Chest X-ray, PA view. Patient: 20 years old, sex F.
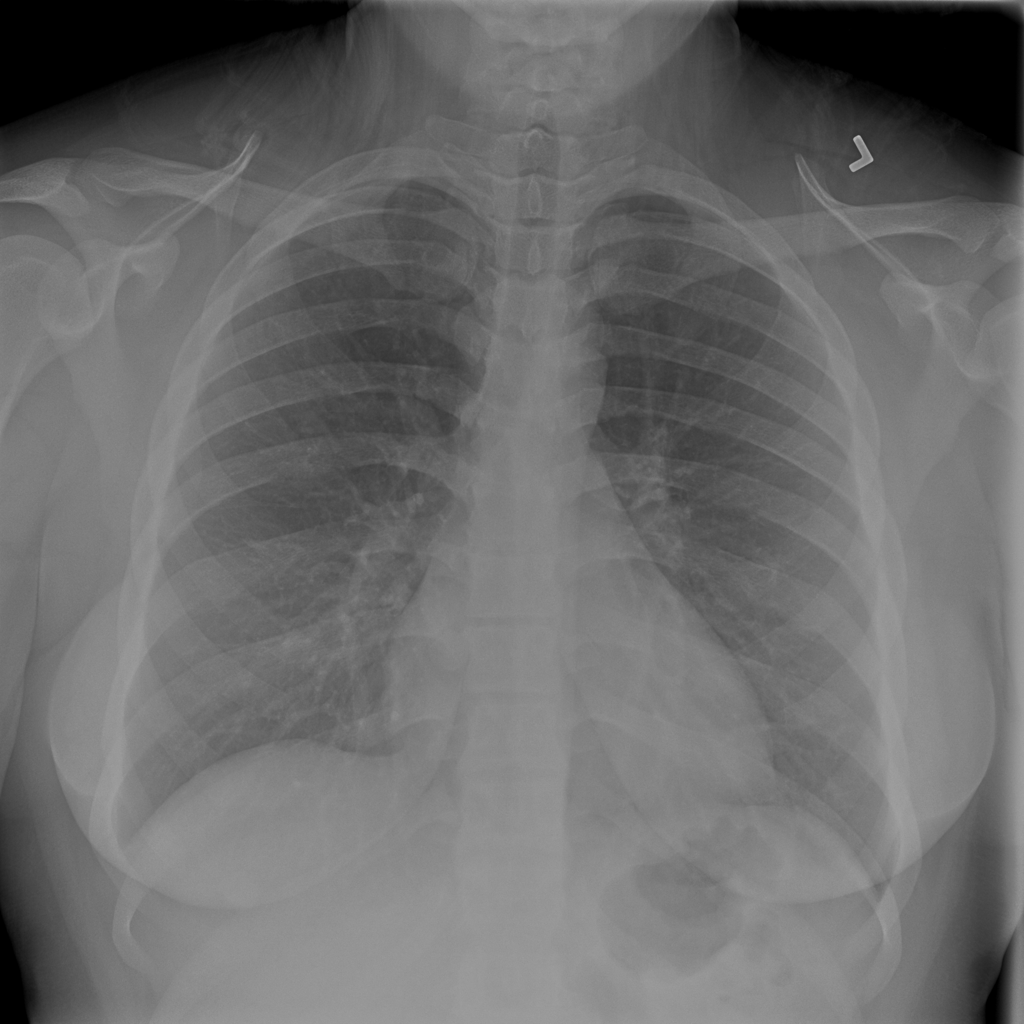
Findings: No Finding